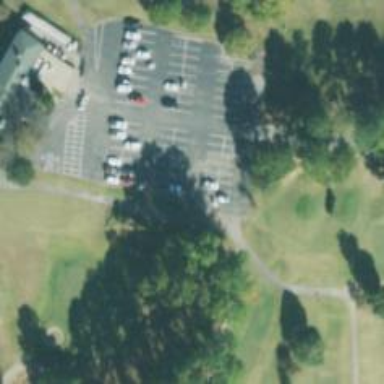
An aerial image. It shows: Service road used as golf cart path.